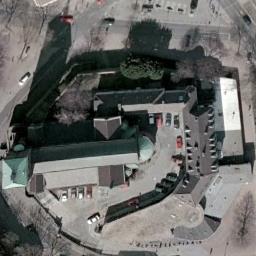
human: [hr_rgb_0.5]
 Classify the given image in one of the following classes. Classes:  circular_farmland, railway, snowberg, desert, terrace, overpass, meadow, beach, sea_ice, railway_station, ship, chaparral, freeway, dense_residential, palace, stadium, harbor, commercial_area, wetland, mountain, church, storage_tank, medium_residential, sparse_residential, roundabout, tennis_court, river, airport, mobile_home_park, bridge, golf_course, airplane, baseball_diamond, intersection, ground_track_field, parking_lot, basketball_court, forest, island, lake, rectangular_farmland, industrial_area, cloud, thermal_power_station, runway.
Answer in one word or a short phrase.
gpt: church